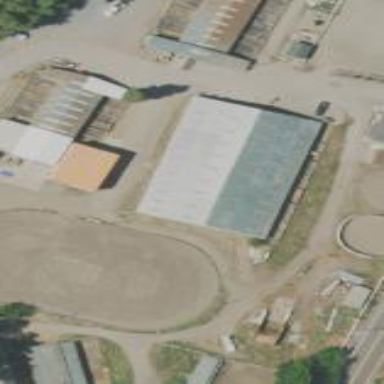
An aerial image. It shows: Barn.